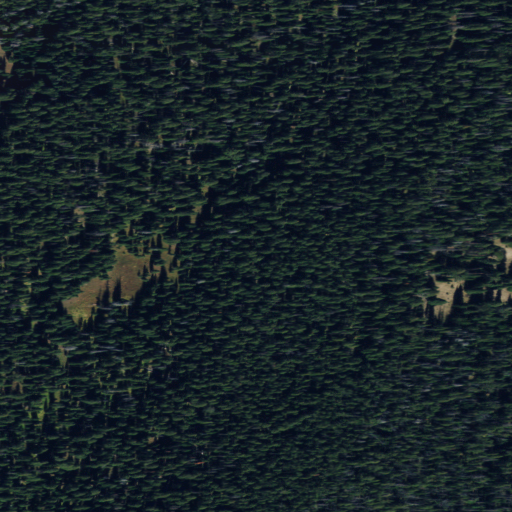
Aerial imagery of plain(s) in Montana named Sedge Meadow containing evergreen forest and woody wetlands